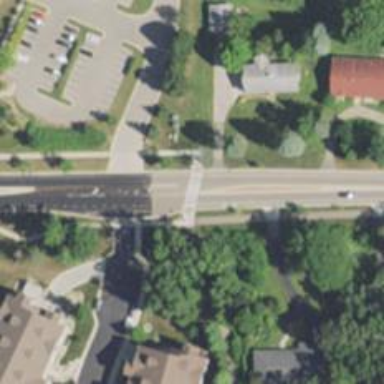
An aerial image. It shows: Uncontrolled crossing on the road.